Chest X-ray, AP view. Patient: 57 years old, sex M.
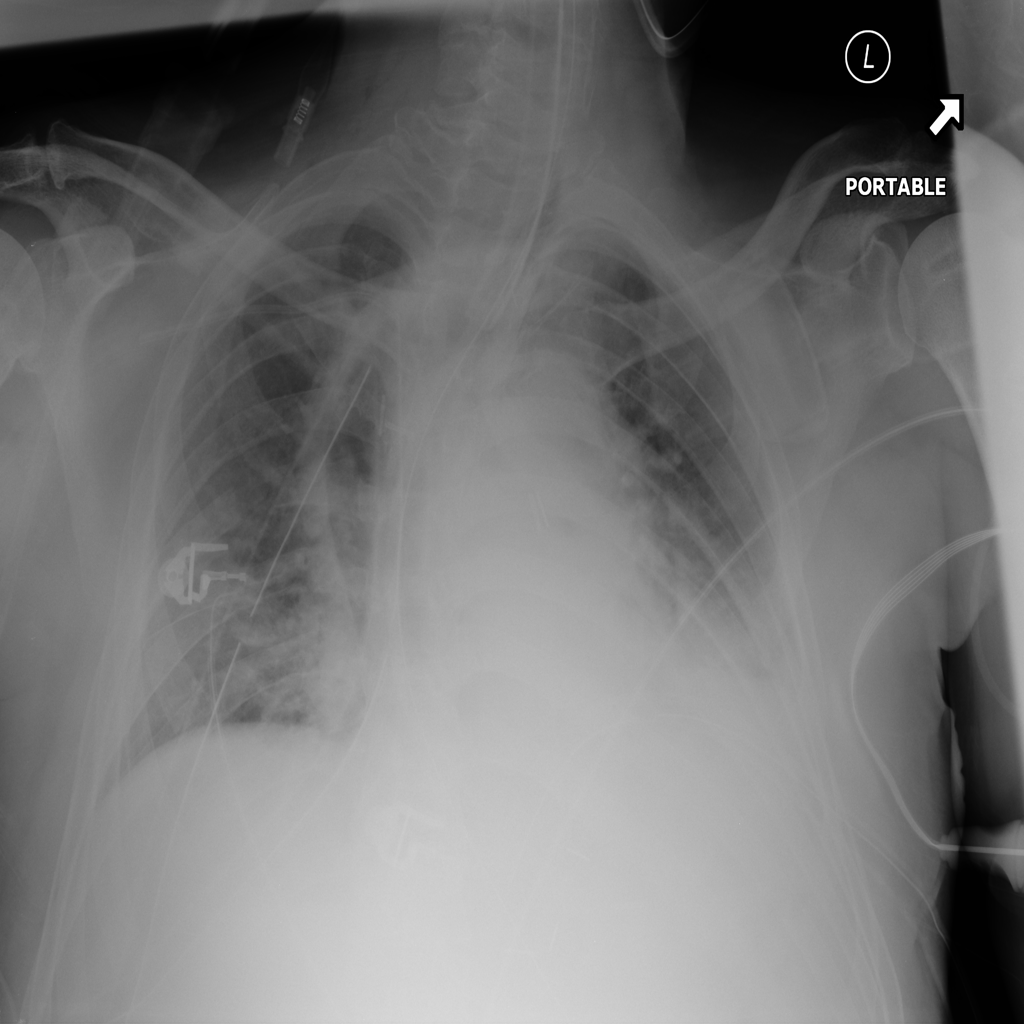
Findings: Effusion